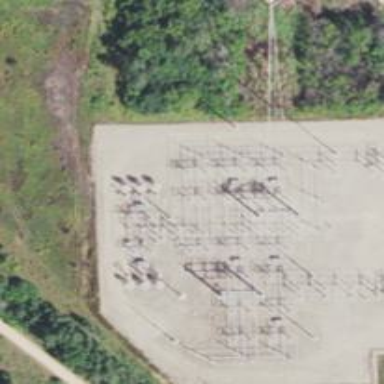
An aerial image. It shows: Switch used for power control.